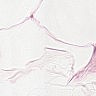
Metastatic tissue present: no